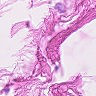
Metastatic tissue present: no